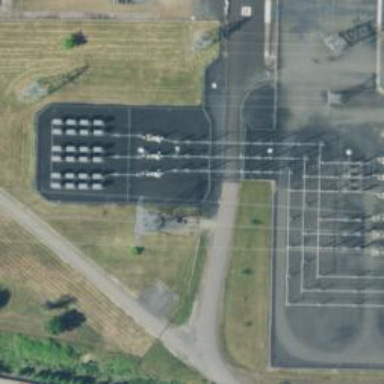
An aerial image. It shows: Switch used for power control.